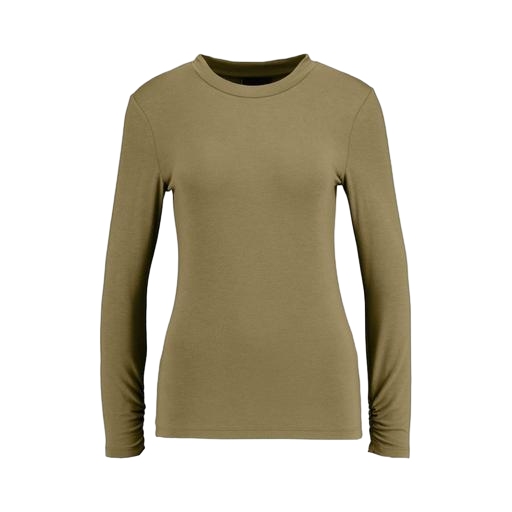
her longsleeve top, long-sleeve top, long-sleeve t-shirt only macy, white background